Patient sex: M
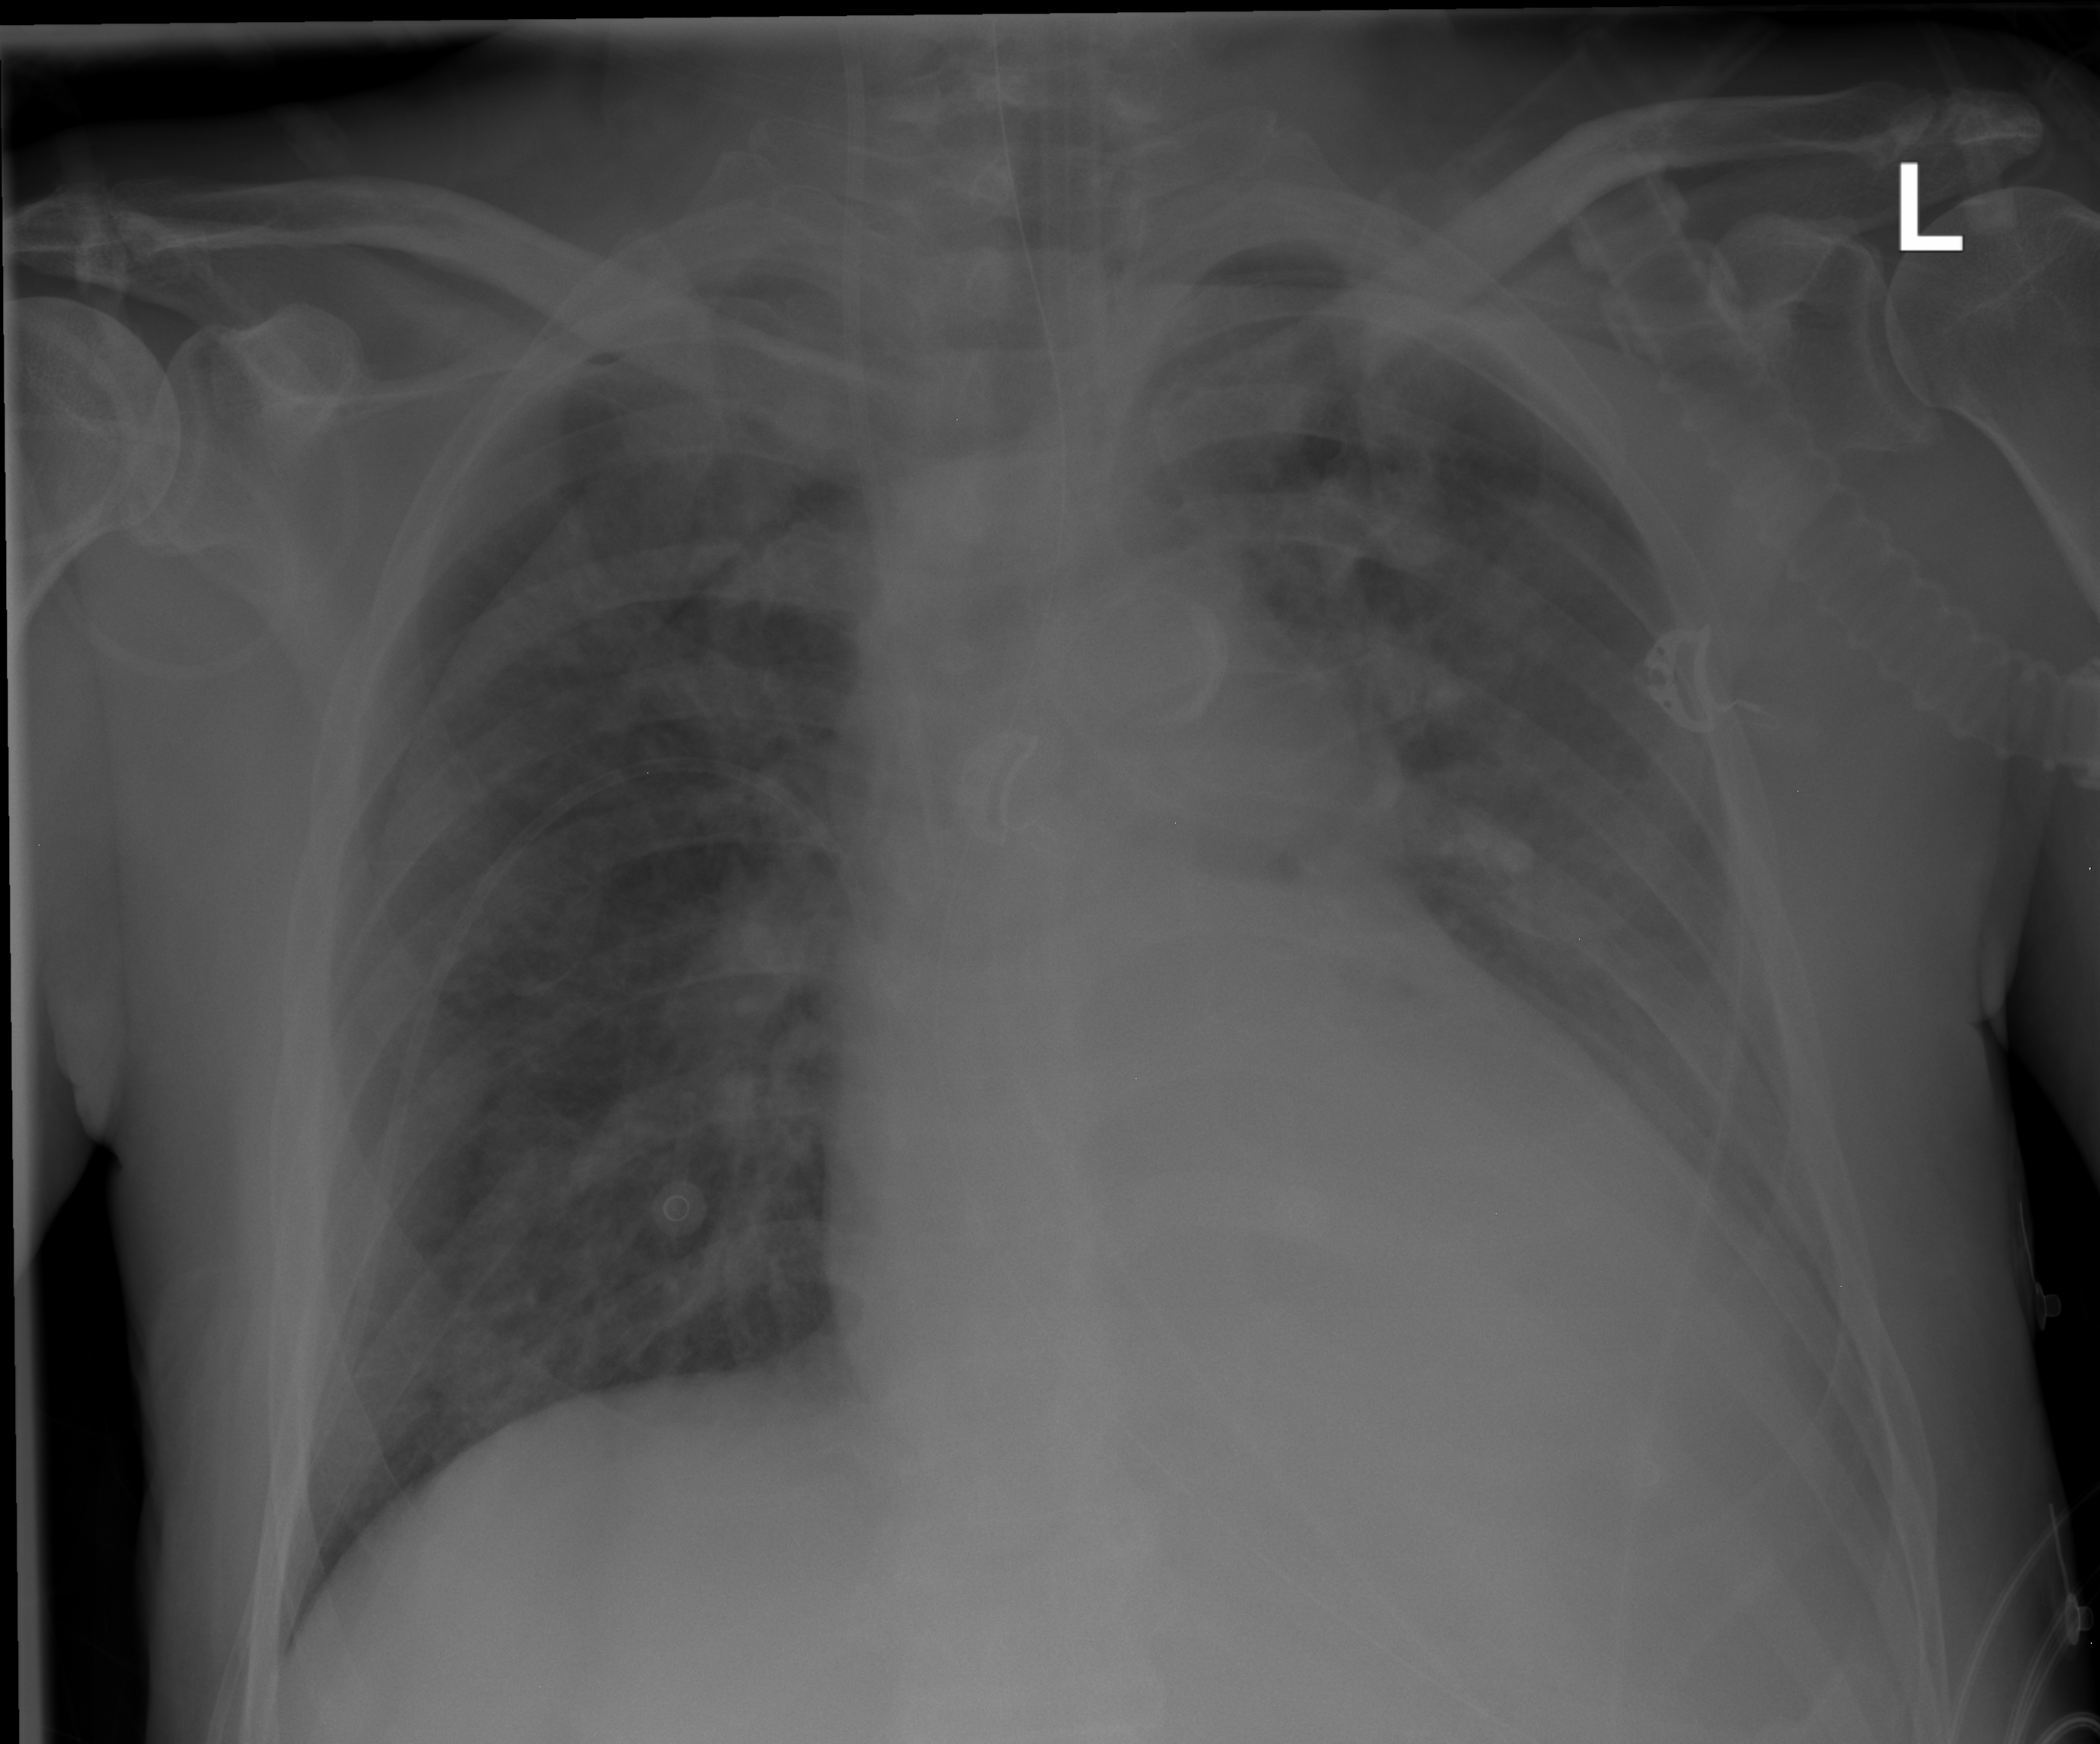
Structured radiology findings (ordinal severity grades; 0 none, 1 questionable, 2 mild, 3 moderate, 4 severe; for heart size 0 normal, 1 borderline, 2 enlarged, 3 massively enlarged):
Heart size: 2
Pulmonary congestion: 2
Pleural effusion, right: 0
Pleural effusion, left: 2
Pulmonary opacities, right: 2
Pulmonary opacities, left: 0
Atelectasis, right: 0
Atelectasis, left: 0